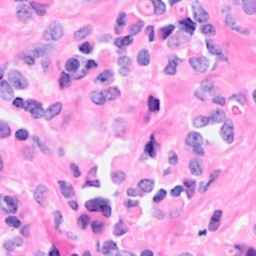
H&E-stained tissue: Breast